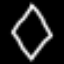
Label: diamond